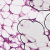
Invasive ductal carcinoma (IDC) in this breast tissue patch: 1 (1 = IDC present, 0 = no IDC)